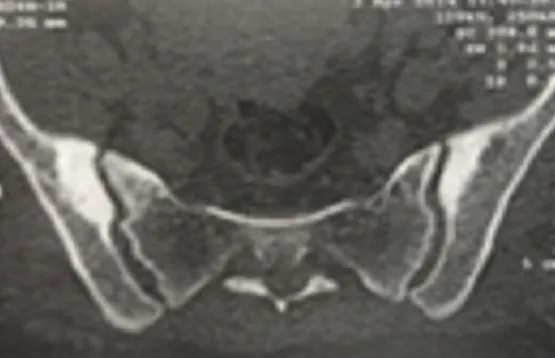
CT scan showing condensation of the iliac sides of sacro iliac joints.
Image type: radiology (ct)